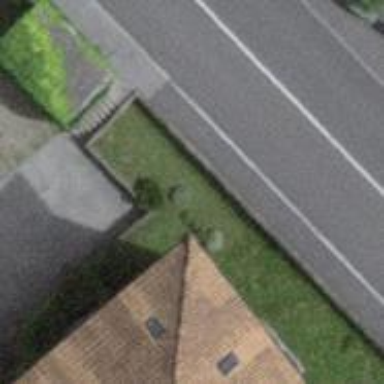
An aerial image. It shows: Bus stop with platform for public transport.